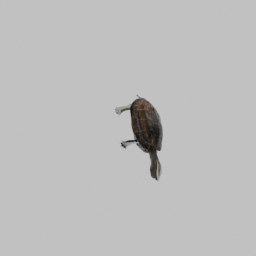
Label: animals